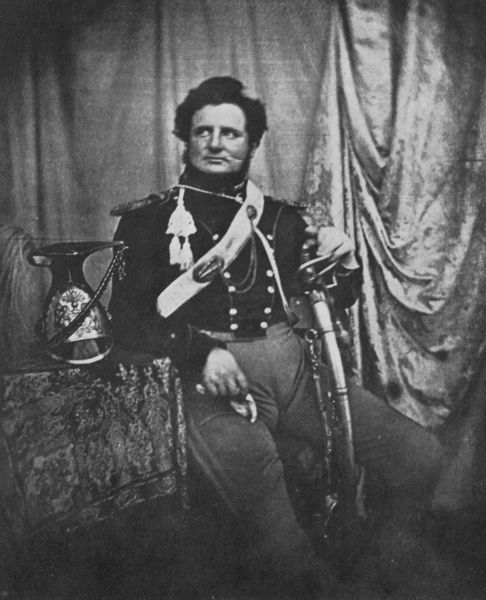
Titel: Oberleutnant Beseler
Künstler: Hermann Biow
Schlagwörter: mann, schatten, weiß, sitzen, frankreich, handschuhe, schwarz, stuhl, tisch, blick, tuch, teppich, bart, hose, jacke, arme, augen, falten, bildnis, hände, portrait, porträt, tischdecke, vorhang, haare, pose, sessel, sitzend, decke, krug, beine, schärpe, man, afrika, koppel, könig, dick, gardine, draperie, streifen, kordel, knöpfe, foto, fotografie, photographie, eng, militär, schwarzweiß, schwert, säbel, uniform, soldat, waffe, abzeichen, degen, helm, offizier, scherpe, brokat, photo, tressen, portät, narbe, prinz, sitzportrait, sitzporträt, ornat, quasten, milität, korpulent, auszeichung, schmiss, photp, 1800, 1860, gerrscher, wilhelminismus, hoase